Question: I have the "normal" PayPal donation button. I want to add two multiple choice fields: and as the image below. So the user dont need to put the amount of the PayPal website:

This is the 'normal paypal donation button code':
'''
<form action="https://www.paypal.com/cgi-bin/webscr" method="post">
<input type="hidden" name="cmd" value="_s-xclick">
<input type="hidden" name="hosted_button_id" value="XXXXXXXXXXXXX">
<input type="image" src="https://www.paypalobjects.com/es_ES/ES/i/btn/btn_donateCC_LG.gif" border="0" name="submit" alt="PayPal.">
<img alt="" border="0" src="https://www.paypalobjects.com/es_ES/i/scr/pixel.gif" width="1" height="1">
</form>
'''
I have read on <URL> that you have to add the following lines, but I dont know where or how to do it. It doesnt work.
'''
<label for="amount">Select the amount you wish to donate:</label>
<select name="amount" id="amount">
<option value="5.00">$5.00</option>
<option value="25.00">$25.00</option>
<option value="50.00">$50.00</option>
</select>
'''
Can anyone tell me how to do it correctly? Thanks!
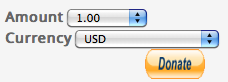
Answer: Hosted PayPal buttons allow you to send option variables, but when not for a donation button, be sure that the option values (for drop downs / text boxes) match exactly what is saved in your PayPal account. i.e. do not edit drop down boxes PayPal creates for you.
As for adding drop down boxes / text boxes to a hosted button, perfectly possible, as long as they do not alter the payment amount. So, for creating a hosted donation button that allows you to edit the amount, I advise the following:
1. Create a buy now button on PayPal, adding the drop down boxes and/or text boxes you wish to add to your donation button. Create this button as if you were creating your donation button, because that is exactly what we will be doing, changing this button into a donation button.
2. Copy the the whole buy now button HTML code, paste into notepad, or an editor where you can use 'find and replace'.
3. Replace all occurances of 'buynow' with 'donate' (This usually just changes the image). Also, replace '_xclick' with '_donations'. (to tell PayPal how to generate the checkout page)